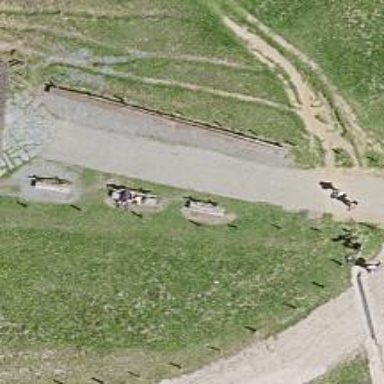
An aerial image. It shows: Brown bench.